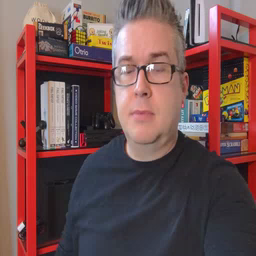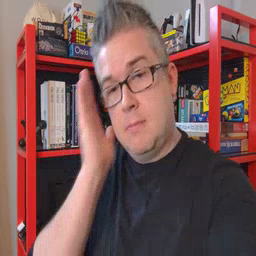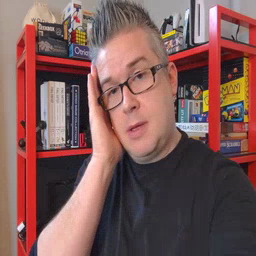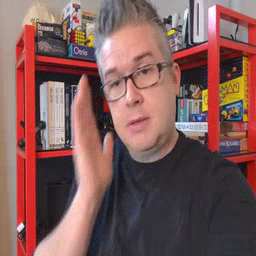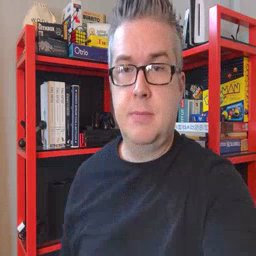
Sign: bed